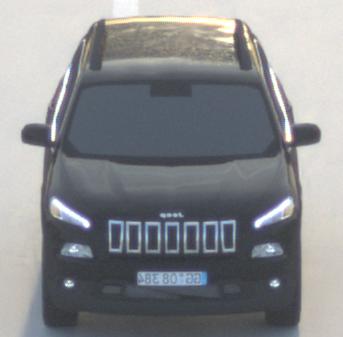
Make: Jeep
Model: Cherokee 3.2 V6 Pentastar
Detailed model: Cherokee (KL)
Model produced from: 2014/07
Model produced until: 2015/07
Doors: 5
Color: black
Road condition: dry road
Daytime: sunrise or sunset
Contrast: low contrast